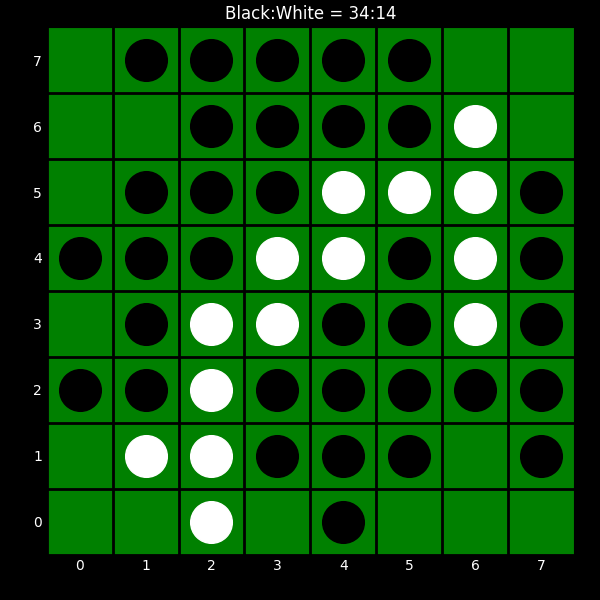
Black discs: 34
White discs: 14